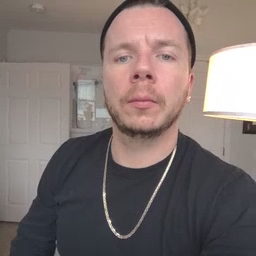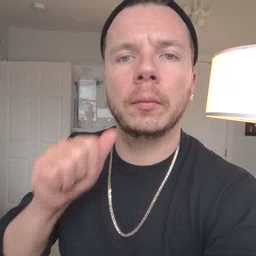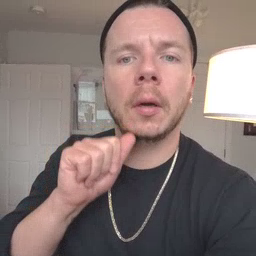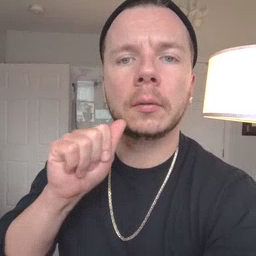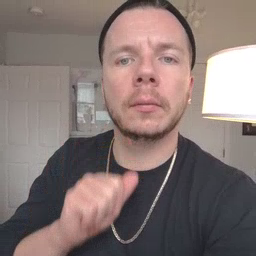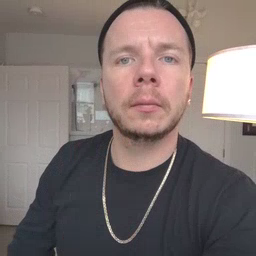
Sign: aunt